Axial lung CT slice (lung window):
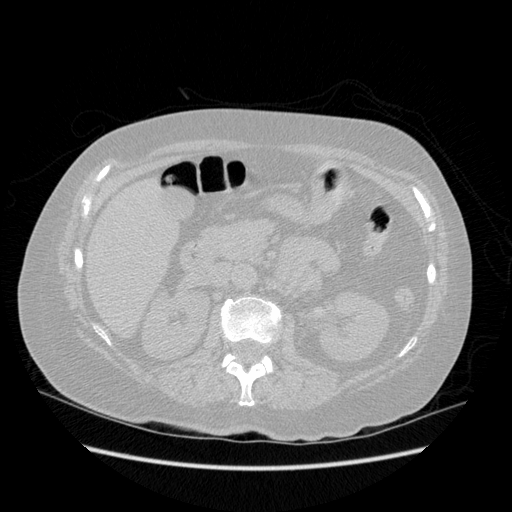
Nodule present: no